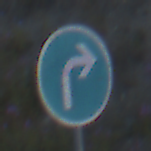
Verkehrszeichen: VorgeschriebeneFahrtrichtungRechts
Umgebung: Outdoor, RoadRail
Tageszeit: SunriseSunset
Wetter: Clear
Licht: Natural
Jahreszeit: NotSpecified
Kontrast: LowContrast